【题型】解答题　【知识点】平面几何　【难度】easy
如图，在 \(\odot O\) 中，弦 \(AB\) 的长为 8，点 \(C\) 在 \(BO\) 延长线上，且 \(\cos\angle ABC = \frac{4}{5}\)，\(OC = \frac{1}{2}OB\)。

(1) 求 \(\odot O\) 的半径；
(2) 求 \(\angle BAC\) 的正切值。
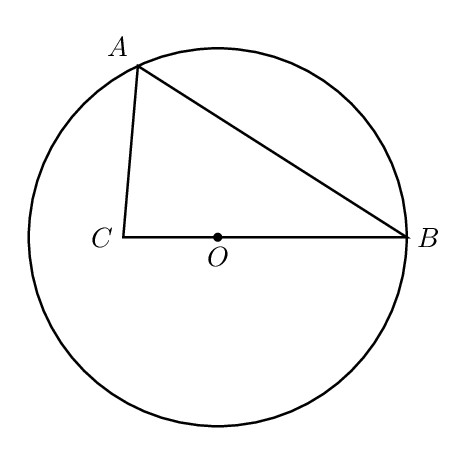
【解答】
【答案】(1) \(5\)
(2) \(\frac{9}{4}\)
【分析】（1）延长 \(BC\)，交 \(\odot O\) 于点 \(D\)，连接 \(AD\)，先根据圆周角定理可得 \(\angle BAD = 90^\circ\)，再解直角三角形可得 \(BD = 10\)，由此即可得；
（2）过点 \(C\) 作 \(CE \perp AB\) 于点 \(E\)，先解直角三角形可得 \(BE = 6\)，从而可得 \(AE = 2\)，再利用勾股定理可得 \(CE = \frac{9}{2}\)，然后根据正切的定义即可得。
【详解】（1）解：如图，延长 \(BC\)，交 \(\odot O\) 于点 \(D\)，连接 \(AD\)，

由圆周角定理得：\(\angle BAD = 90^\circ\)，
\(\because\) 弦 \(AB\) 的长为 \(8\)，且 \(\cos\angle ABC = \frac{4}{5}\)，\[
\therefore \frac{AB}{BD} = \frac{8}{BD} = \frac{4}{5},
\]
解得 \(BD = 10\)，
\(\therefore \odot O\) 的半径为 \(\frac{1}{2}BD = 5\)。
（2）解：如图，过点 \(C\) 作 \(CE \perp AB\) 于点 \(E\)，

\(\because \odot O\) 的半径为 \(5\)，
\(\therefore OB = 5\)，
\(\because OC = \frac{1}{2}OB\)，
\(\therefore BC = \frac{3}{2}OB = \frac{15}{2}\)，
\(\because \cos\angle ABC = \frac{4}{5}\)，
\(\therefore \frac{BE}{BC} = \frac{4}{5}\)，即 \(\frac{BE}{\frac{15}{2}} = \frac{4}{5}\)，
解得 \(BE = 6\)，
\(\therefore AE = AB - BE = 2\)，\(CE = \sqrt{BC^2 - BE^2} = \frac{9}{2}\)，
则 \(\angle BAC\) 的正切值为 \(\frac{CE}{AE} = \frac{\frac{9}{2}}{2} = \frac{9}{4}\)。
【点睛】本题考查了圆周角定理、解直角三角形、勾股定理等知识点，熟练掌握解直角三角形的方法是解题关键。
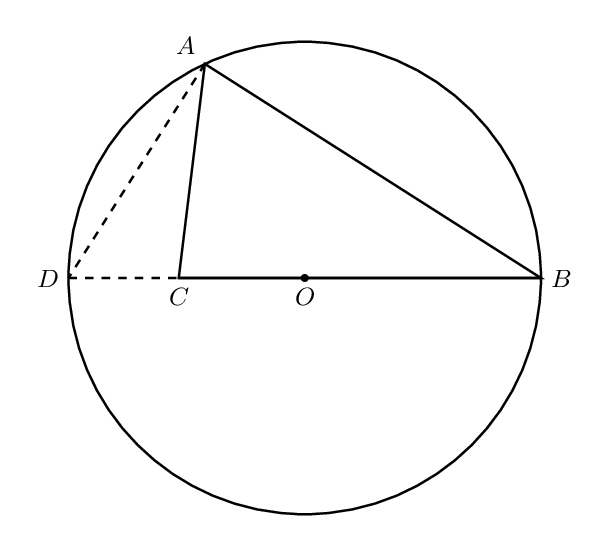
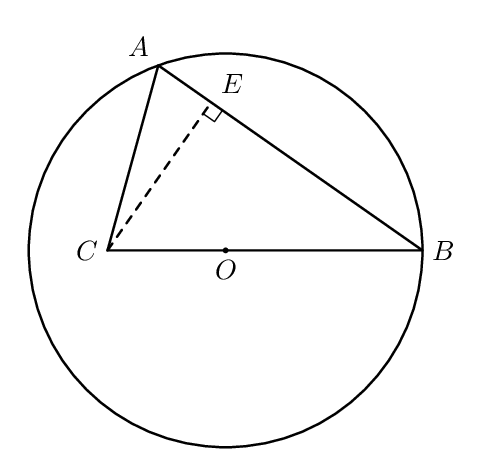